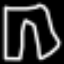
Label: pants